Modality: planning_CT
Slice 88 of 156
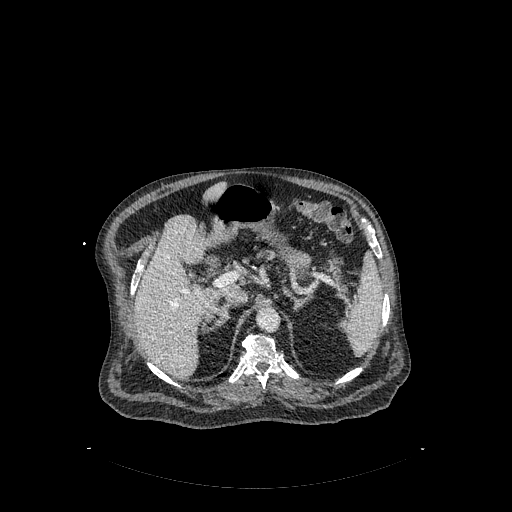